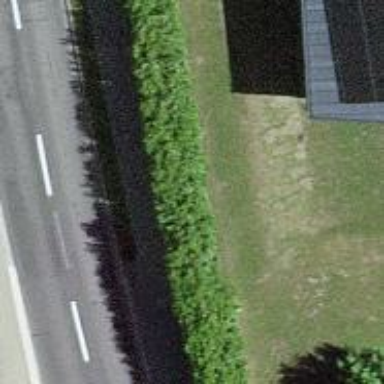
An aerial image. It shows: Asphalt sidewalk along the footway.